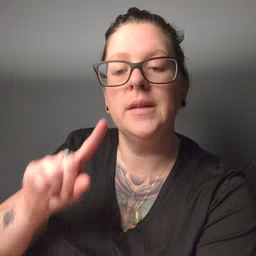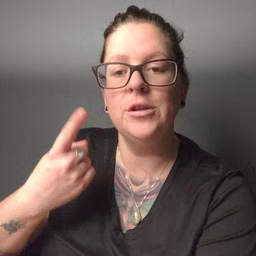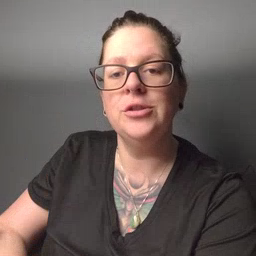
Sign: first